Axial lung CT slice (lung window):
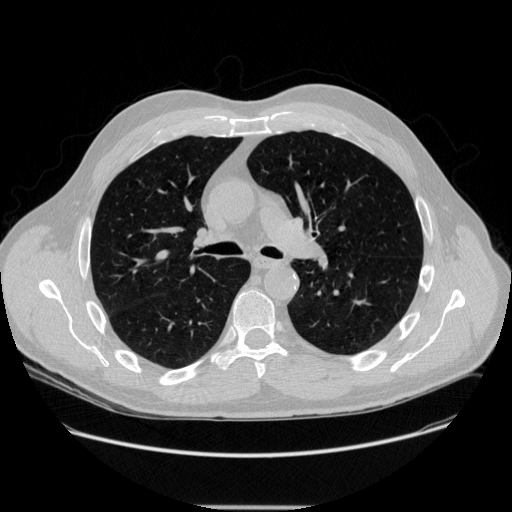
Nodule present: no